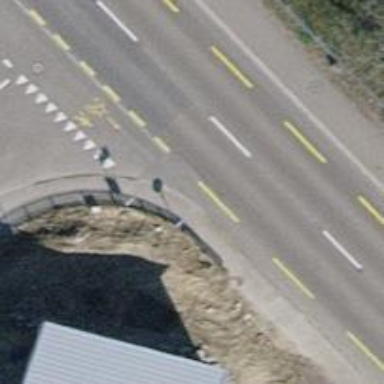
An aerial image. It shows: Bus stop with platform for public transport.